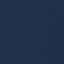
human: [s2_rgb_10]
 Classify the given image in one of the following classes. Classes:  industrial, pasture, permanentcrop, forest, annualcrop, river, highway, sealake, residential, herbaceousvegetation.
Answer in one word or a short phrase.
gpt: SeaLake